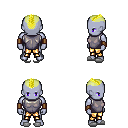
a pixel art fantasy rpg character, male body template, dark elf, purple skin, steel chest armor, gold greaves, gold short mohawk hairstyle, leather bracers, white slippers, four views (front, back, left, right), 2x2 character sprite sheet, small pixel art, hard edges, no anti-aliasing